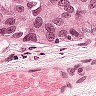
Metastatic tissue present: yes